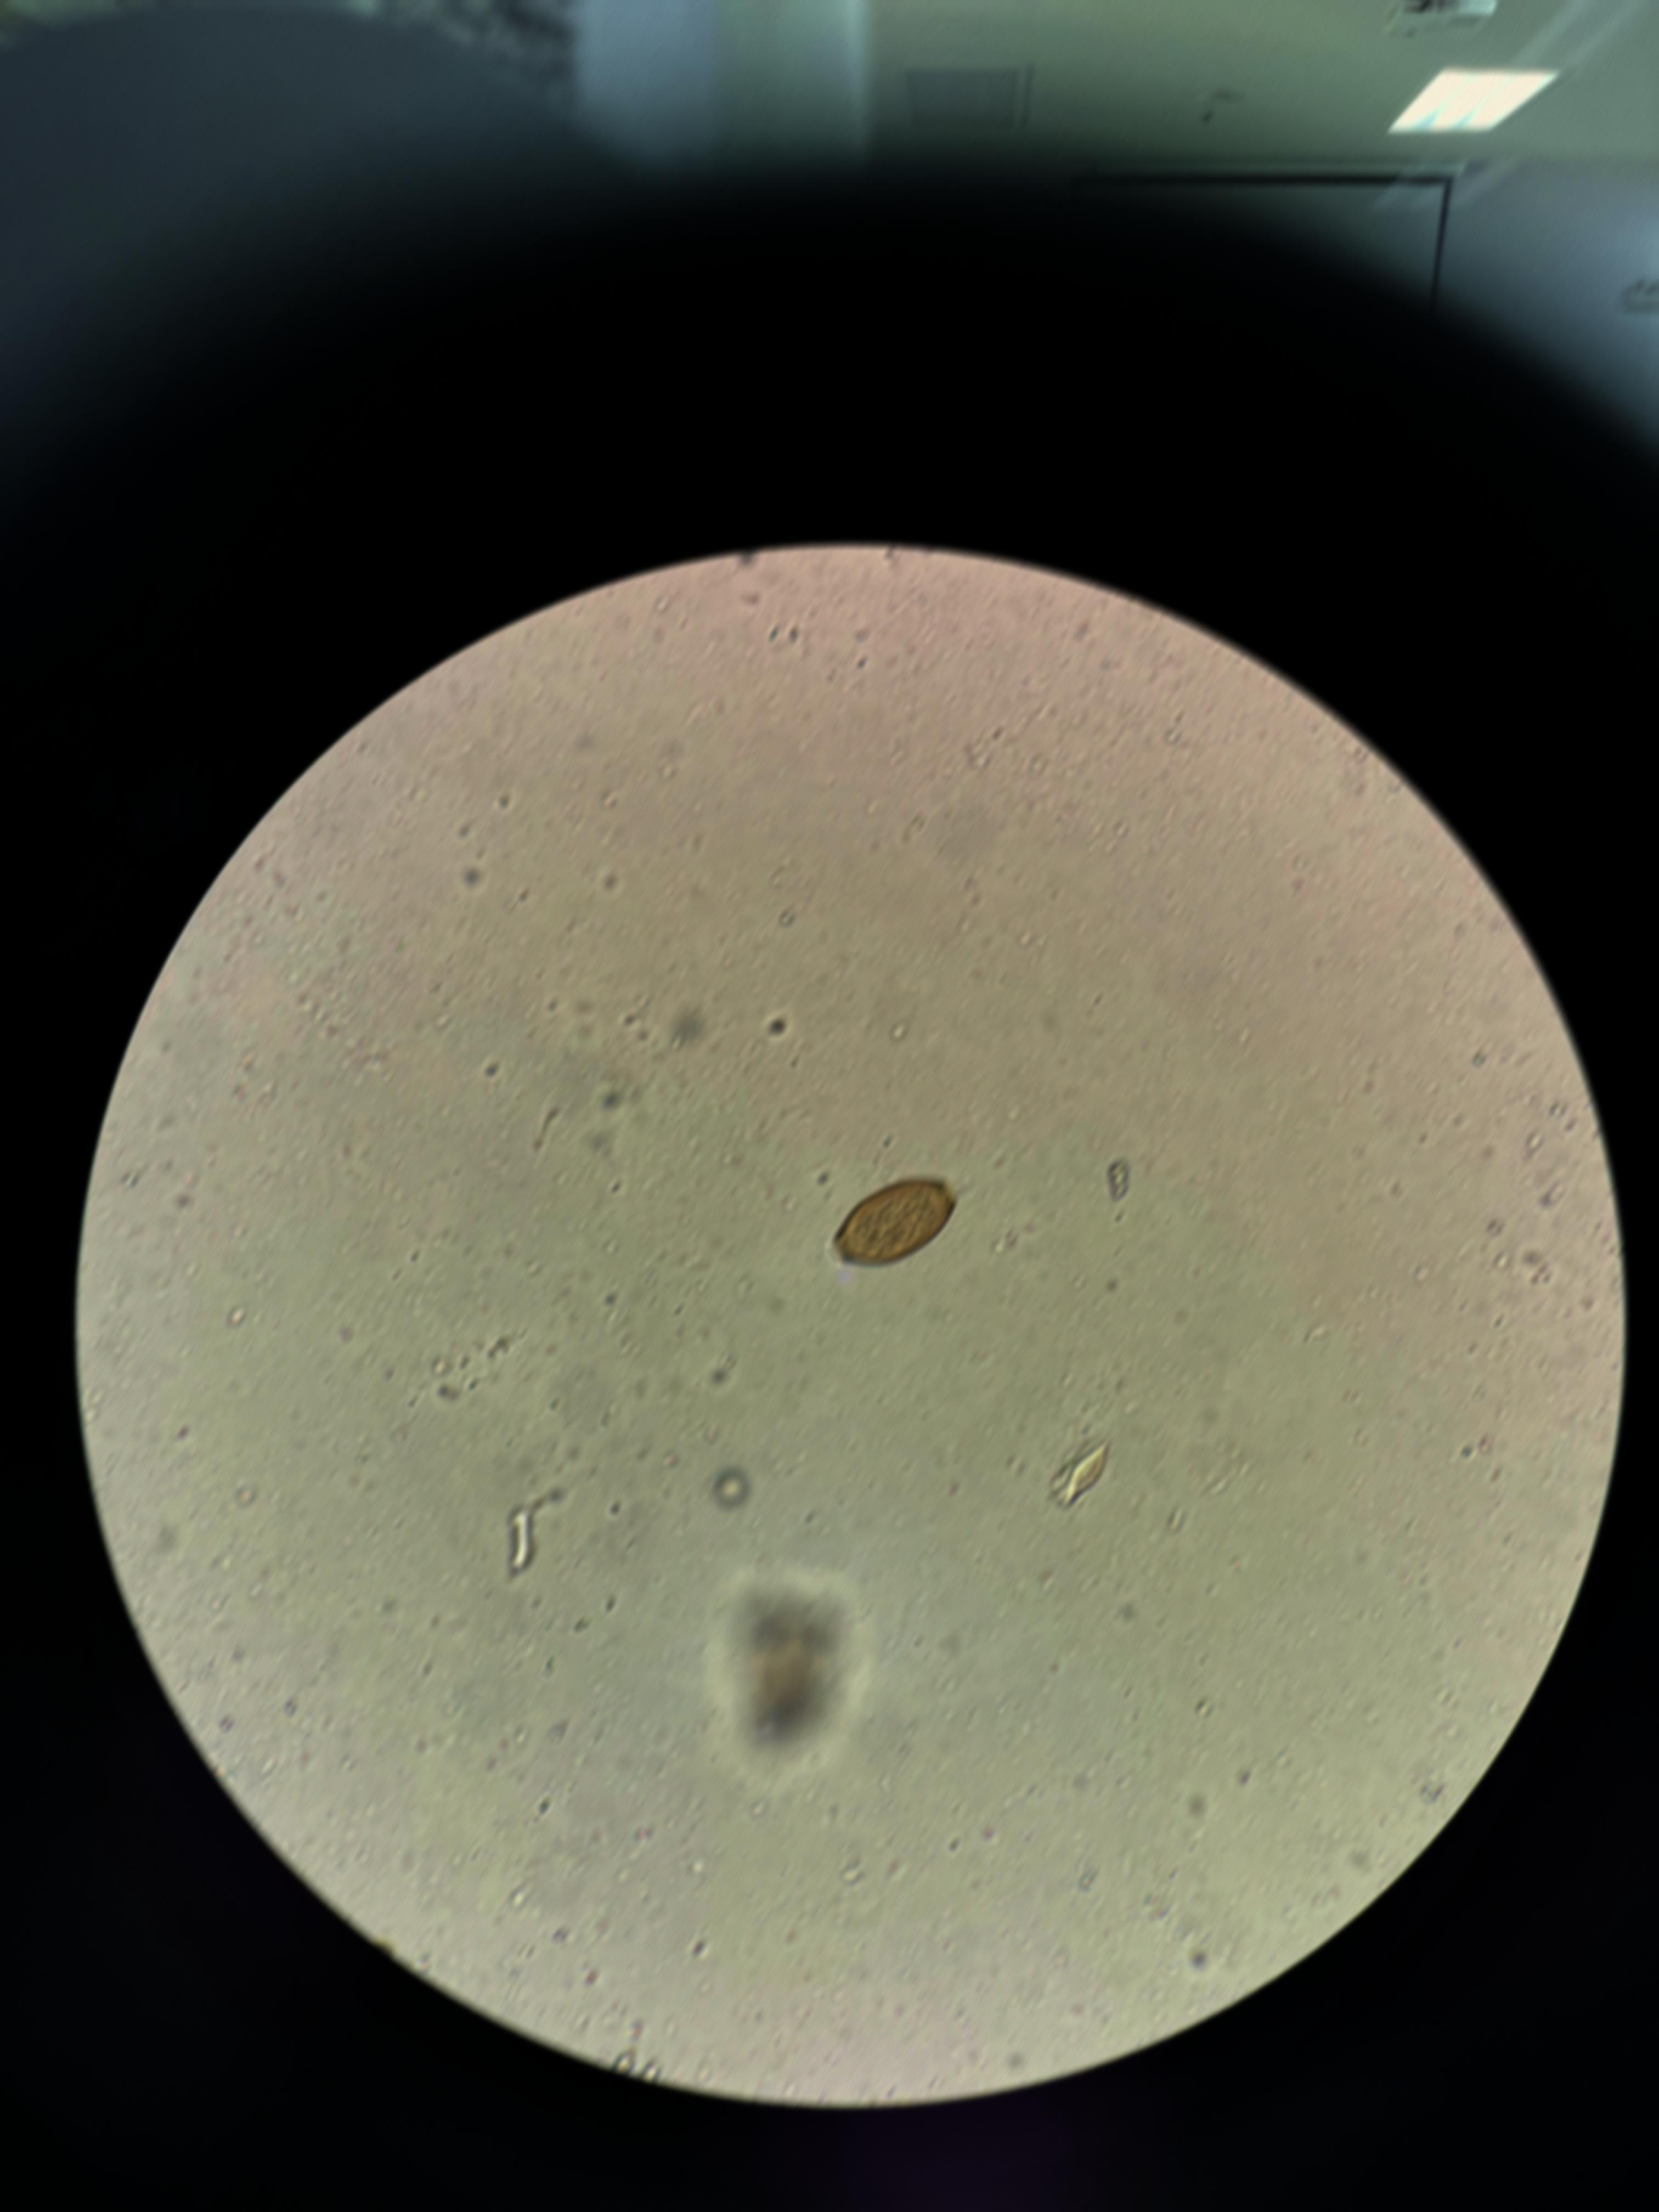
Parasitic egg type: Trichuris trichiura